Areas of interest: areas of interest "Xianju Service Area"
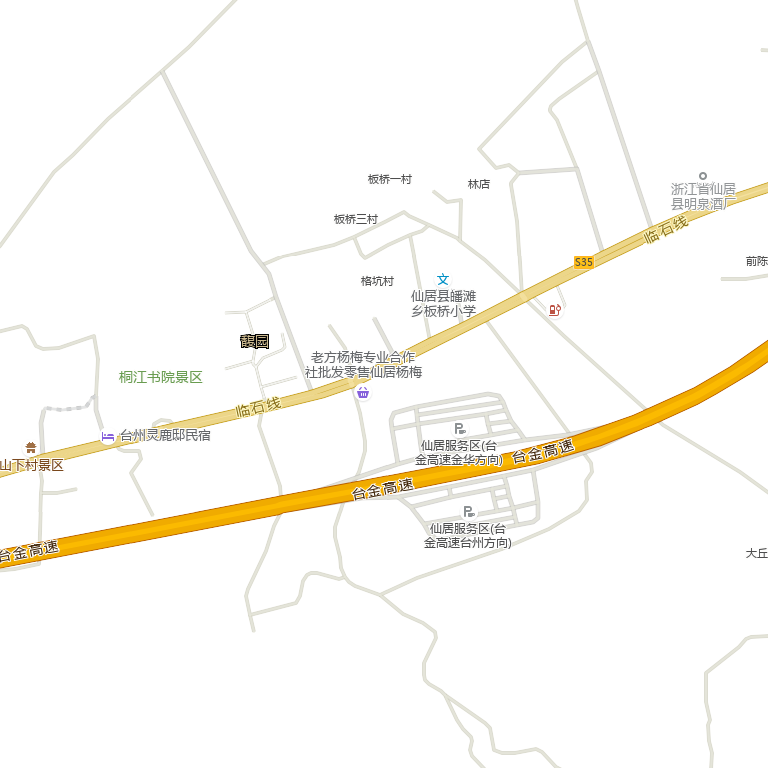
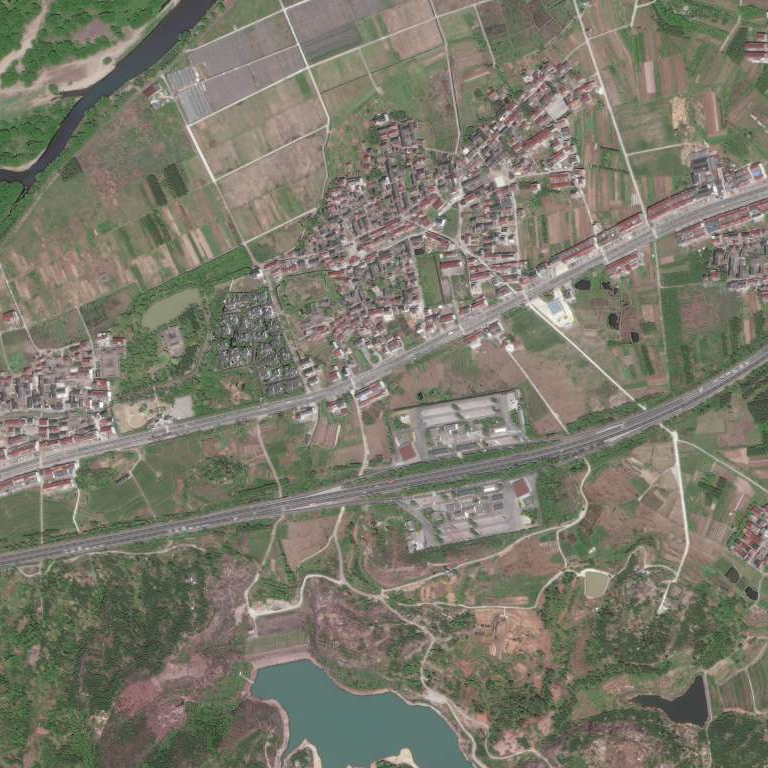